Question: On the screenshot, you see on the bottom there is a list of prices. I want it hidden by default and when I click on the button 'Prices', I want it to slide down from underneath. Then if I press it again I want the list to slide up again. How can I do this? Sorry if I didn't explain much, any questions please ask.

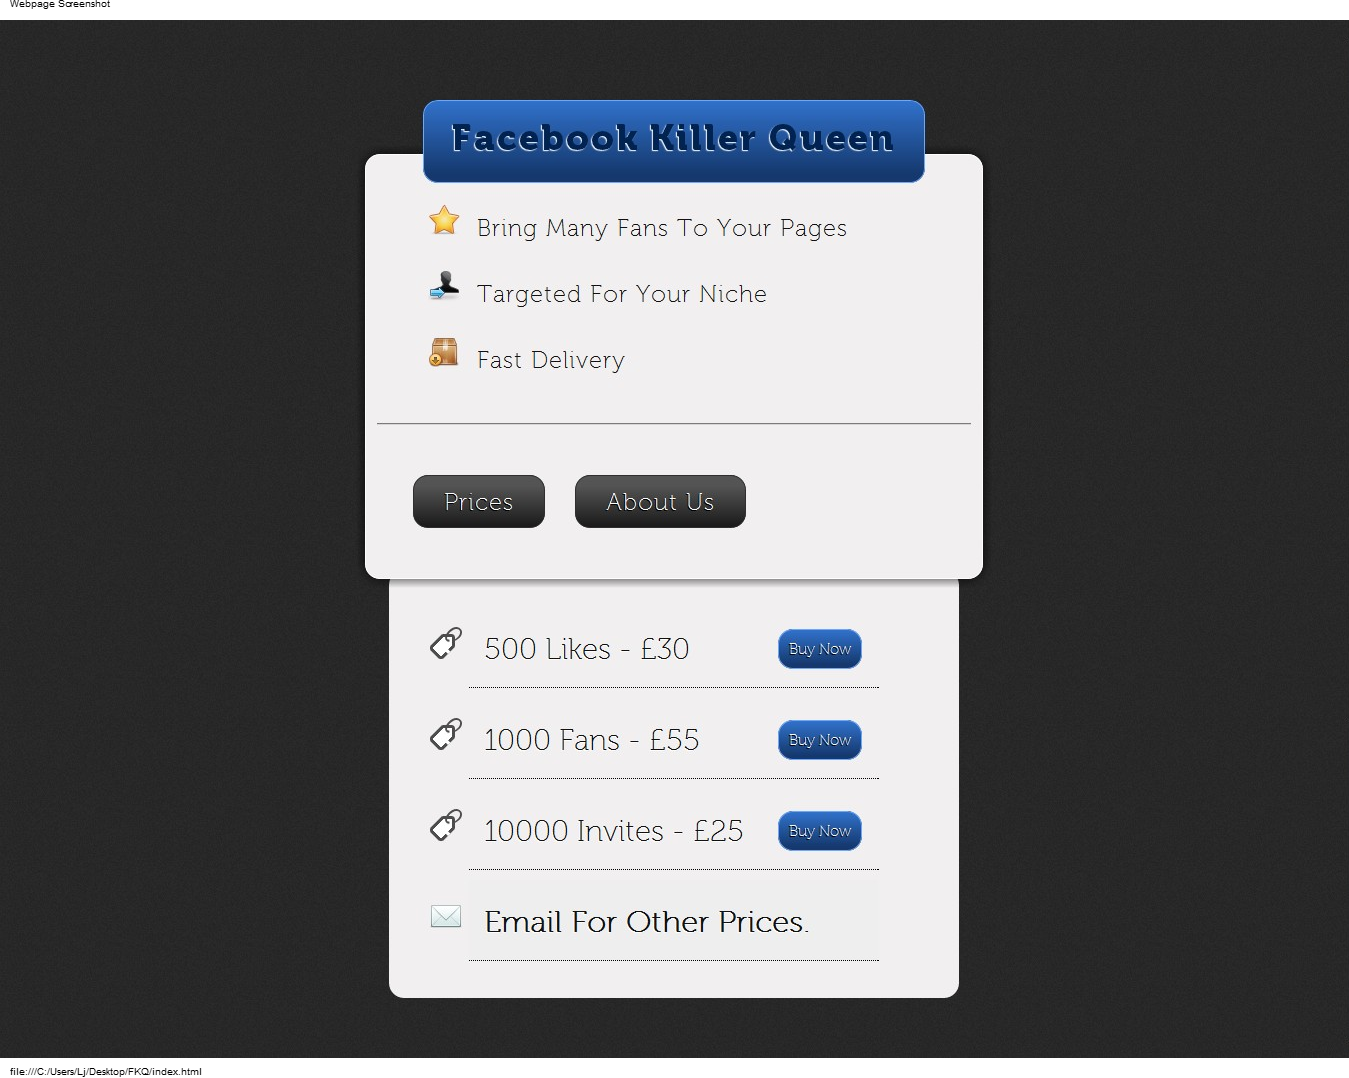
Answer: You'll want to use the <URL> animation. The documentation has a nice example that you can copy from, but basically you want to put the part that slides up and down in a separate 'div' with the css 'display: none;' then add code like this:
'''
$('#button').click(function () {
if ($("#prices").is(":hidden")) {
$("#prices").slideDown("slow");
} else {
$("#prices").slideUp("slow");
}
});
'''